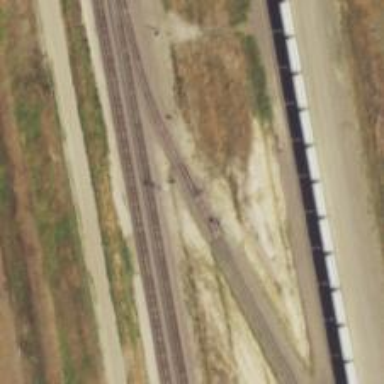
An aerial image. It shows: Trap point for railway derailment prevention.